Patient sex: F
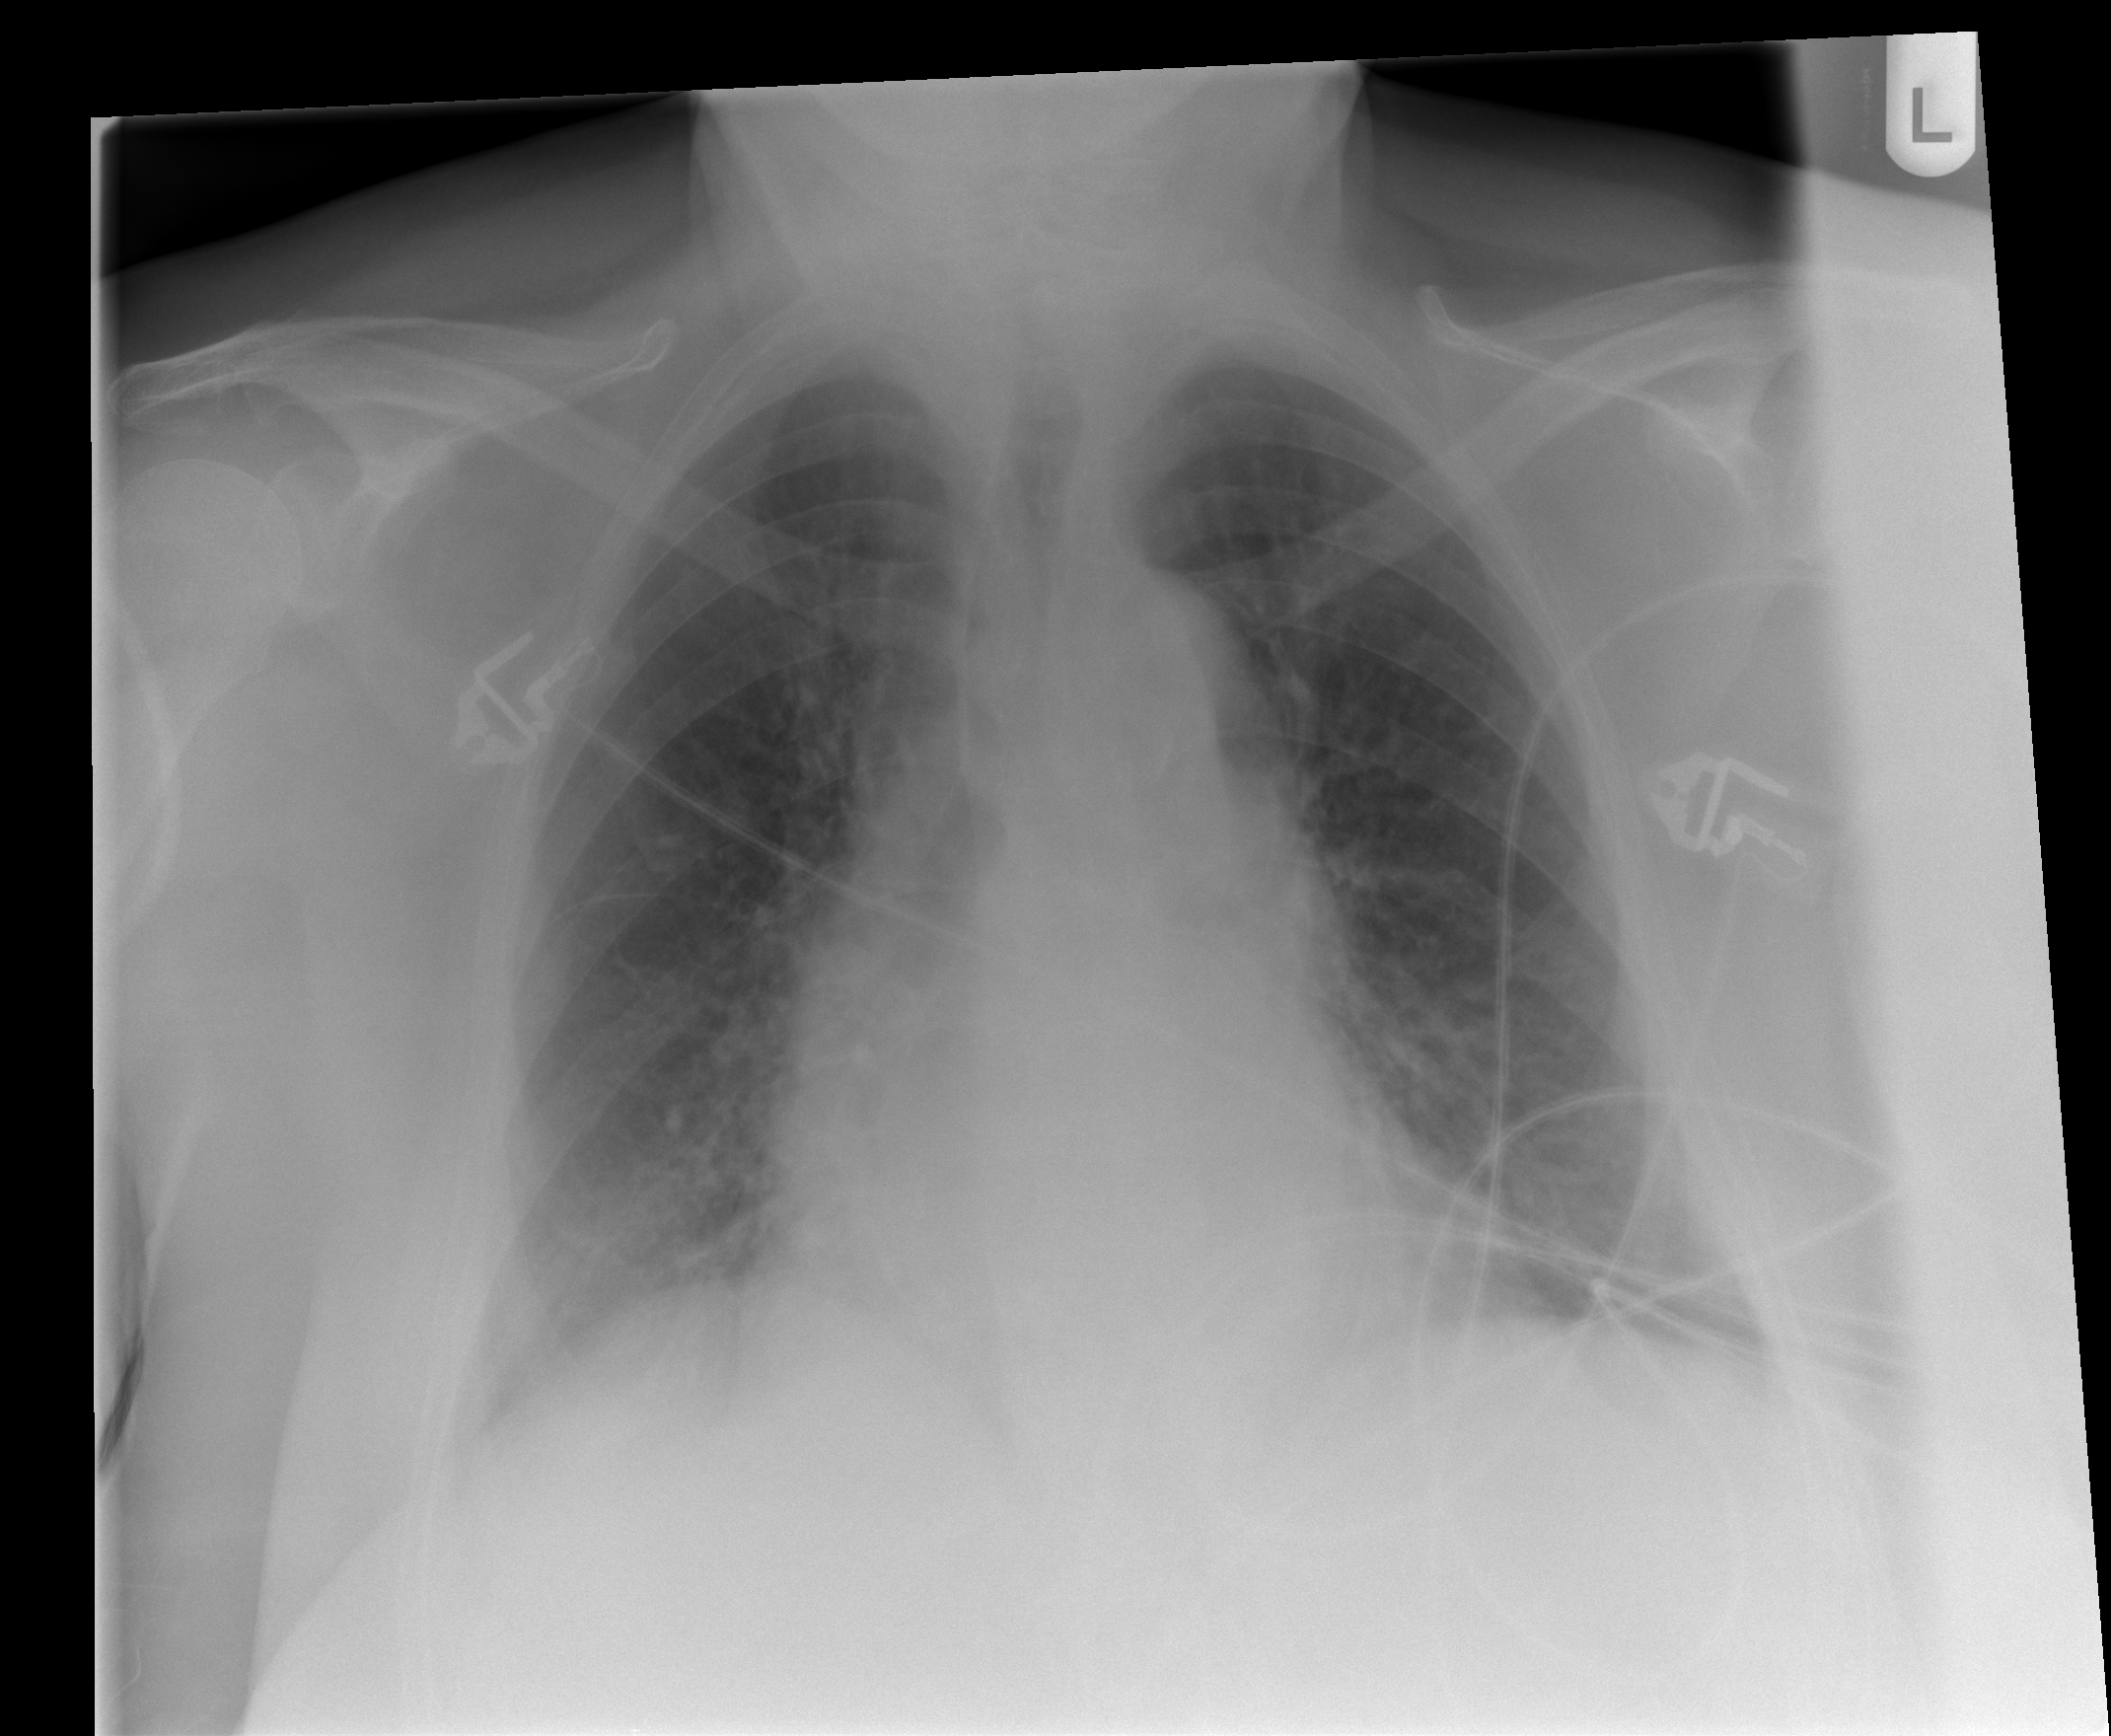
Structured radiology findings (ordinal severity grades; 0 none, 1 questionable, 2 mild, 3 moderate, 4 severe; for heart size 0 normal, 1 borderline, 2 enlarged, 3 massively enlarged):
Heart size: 0
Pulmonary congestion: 2
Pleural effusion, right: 1
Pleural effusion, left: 1
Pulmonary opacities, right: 0
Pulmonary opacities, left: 0
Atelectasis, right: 1
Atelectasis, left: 0